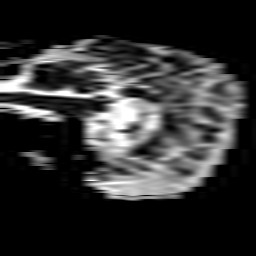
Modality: ADC
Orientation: sagittal
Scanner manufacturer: philips
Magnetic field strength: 3 T
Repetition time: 3.763 s
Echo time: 0.06039 s